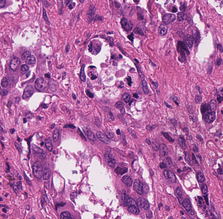
Tumor epithelial tissue: yes
Tumor-associated stroma tissue: yes
Normal tissue: no